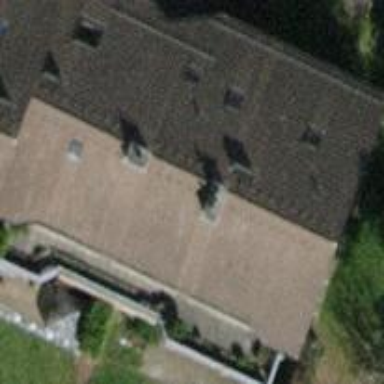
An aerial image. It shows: Pitched roof building.